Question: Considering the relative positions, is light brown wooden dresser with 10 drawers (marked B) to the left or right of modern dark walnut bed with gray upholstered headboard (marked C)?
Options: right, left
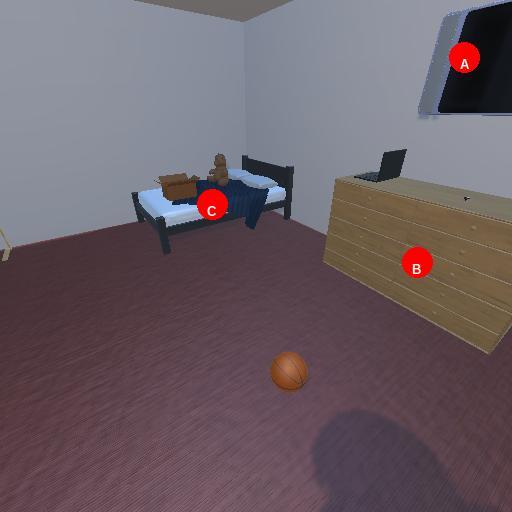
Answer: right